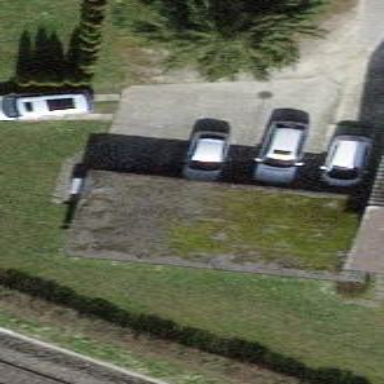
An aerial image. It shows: Garage building.